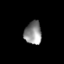
Tissue: lung
Cell type: Epithelial cells
Senescence score: 0.5452
Nuclear area (px): 384
Mean DAPI intensity: 141.406